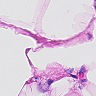
Metastatic tissue present: no